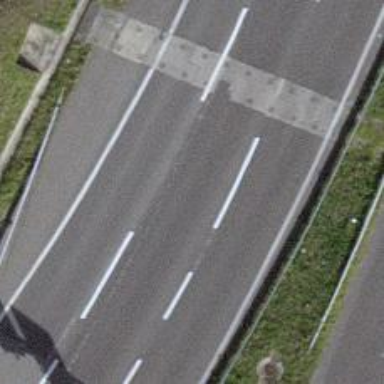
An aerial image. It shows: View of motorway.